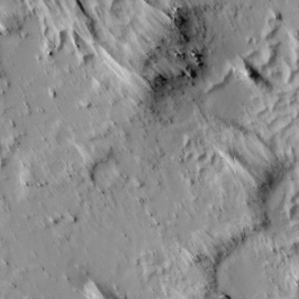
Label: non_frost